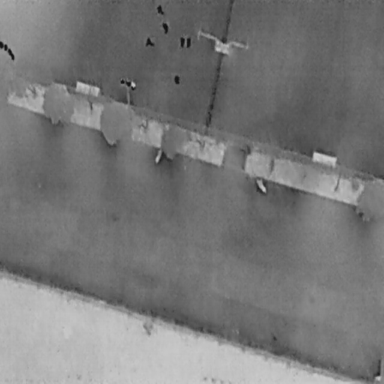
There are six People in the infrared image.